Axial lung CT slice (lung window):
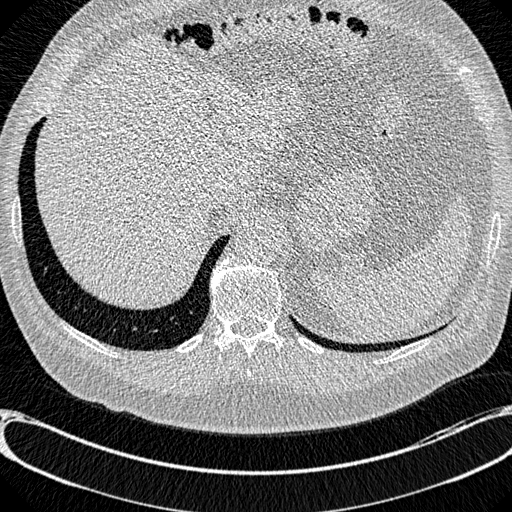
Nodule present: no